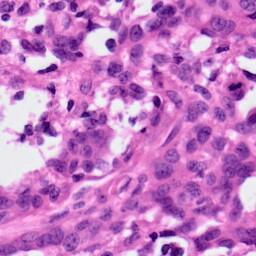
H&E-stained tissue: Ovarian